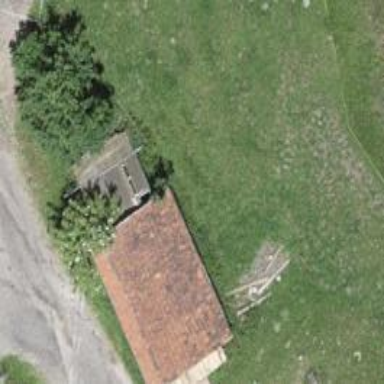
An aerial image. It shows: Barn.